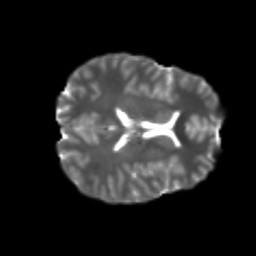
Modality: T2w
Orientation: axial
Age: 20
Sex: female
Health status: healthy
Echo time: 0.074 s